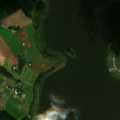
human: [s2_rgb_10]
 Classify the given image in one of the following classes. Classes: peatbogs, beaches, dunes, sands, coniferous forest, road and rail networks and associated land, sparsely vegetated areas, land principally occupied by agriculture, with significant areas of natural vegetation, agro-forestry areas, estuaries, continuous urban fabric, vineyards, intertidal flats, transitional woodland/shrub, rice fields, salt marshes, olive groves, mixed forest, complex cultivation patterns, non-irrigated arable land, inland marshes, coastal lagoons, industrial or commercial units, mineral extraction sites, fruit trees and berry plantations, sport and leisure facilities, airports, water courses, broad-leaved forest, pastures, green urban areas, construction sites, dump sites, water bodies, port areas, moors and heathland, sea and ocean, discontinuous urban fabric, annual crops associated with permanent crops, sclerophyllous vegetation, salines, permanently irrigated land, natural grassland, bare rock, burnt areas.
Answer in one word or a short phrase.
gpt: discontinuous urban fabric, non-irrigated arable land, land principally occupied by agriculture, with significant areas of natural vegetation, mixed forest, water bodies